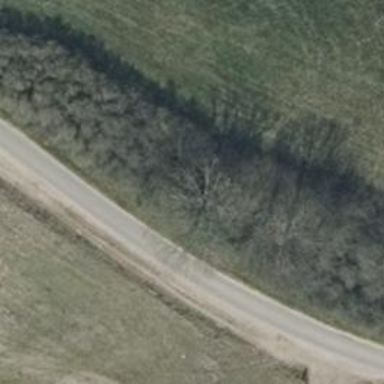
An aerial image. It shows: Row of deciduous broadleaved trees.